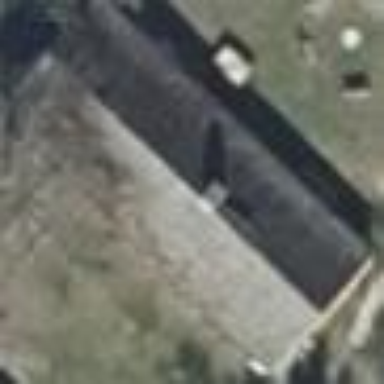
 oriented along the structure. The roof is painted grey."